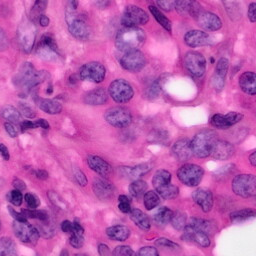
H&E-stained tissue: Pancreatic